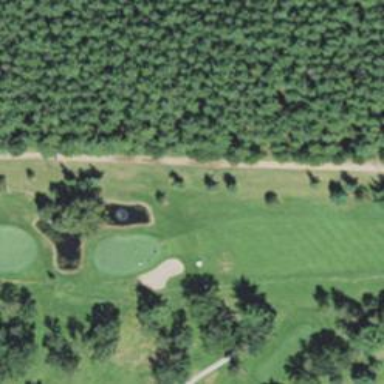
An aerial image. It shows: Golf hole.